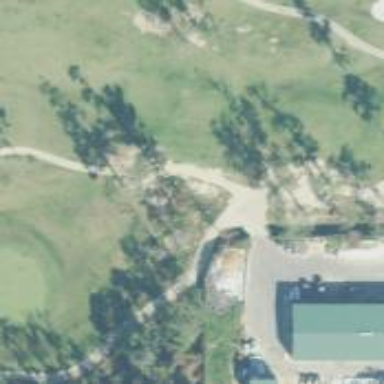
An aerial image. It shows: Footway that resembles golf path.